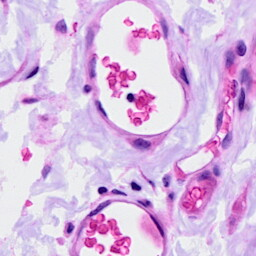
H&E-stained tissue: Ovarian